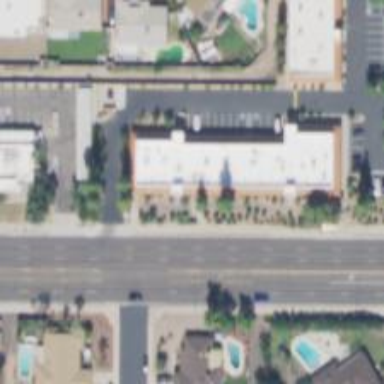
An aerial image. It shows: Healthcare clinic.